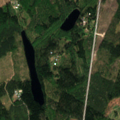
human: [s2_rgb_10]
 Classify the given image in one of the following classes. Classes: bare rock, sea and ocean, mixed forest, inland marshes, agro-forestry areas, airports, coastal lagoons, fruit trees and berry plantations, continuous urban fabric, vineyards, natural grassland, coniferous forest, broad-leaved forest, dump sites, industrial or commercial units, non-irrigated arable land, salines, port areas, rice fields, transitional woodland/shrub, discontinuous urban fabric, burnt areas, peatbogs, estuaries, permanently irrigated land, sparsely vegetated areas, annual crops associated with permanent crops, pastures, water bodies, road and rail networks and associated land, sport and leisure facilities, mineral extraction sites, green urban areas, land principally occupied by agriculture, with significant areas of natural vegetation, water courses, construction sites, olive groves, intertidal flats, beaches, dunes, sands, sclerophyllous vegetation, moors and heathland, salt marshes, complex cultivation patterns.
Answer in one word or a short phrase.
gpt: coniferous forest, mixed forest, transitional woodland/shrub